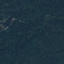
Land use / land cover: Forest